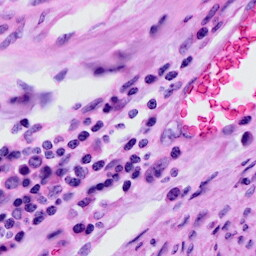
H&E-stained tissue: Cervix